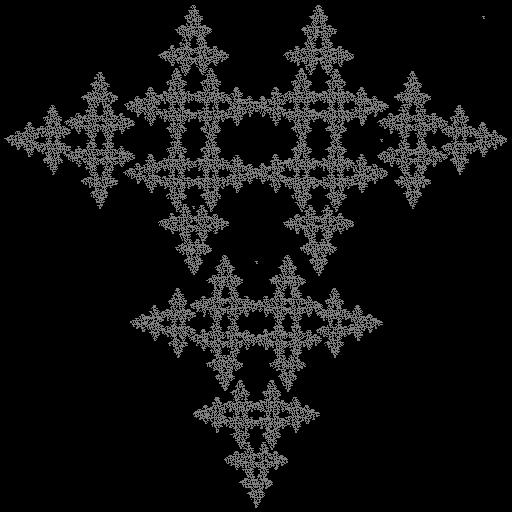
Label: crystal